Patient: sex M, age 52
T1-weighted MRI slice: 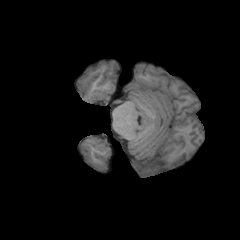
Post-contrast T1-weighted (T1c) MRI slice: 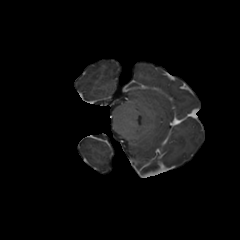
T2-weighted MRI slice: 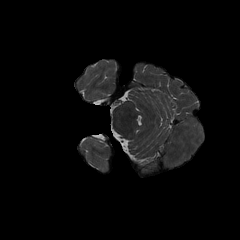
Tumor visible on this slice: no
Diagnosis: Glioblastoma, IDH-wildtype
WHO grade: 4